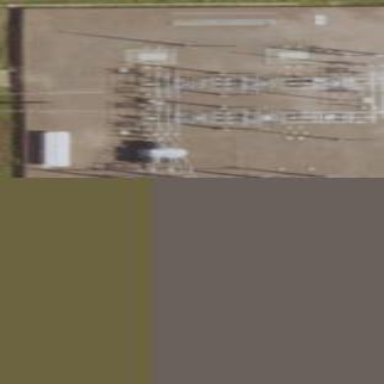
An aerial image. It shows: Transmission-level power substation.